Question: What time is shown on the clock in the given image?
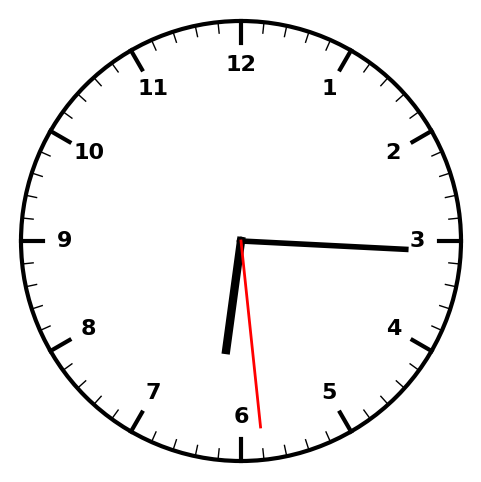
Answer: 06:15:29